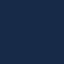
Land use / land cover class: SeaLake